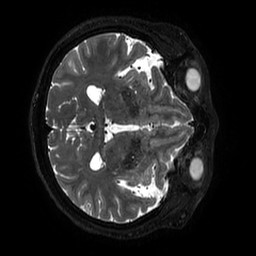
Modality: T2w
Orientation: axial
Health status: ill
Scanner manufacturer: philips
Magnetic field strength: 3 T
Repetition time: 2.5 s
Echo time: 0.331 s